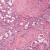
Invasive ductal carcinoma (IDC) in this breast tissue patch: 1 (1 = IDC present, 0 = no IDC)